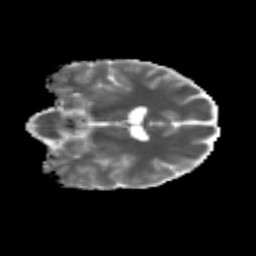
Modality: MD
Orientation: coronal
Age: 25
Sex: female
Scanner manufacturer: siemens
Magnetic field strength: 3 T
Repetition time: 3.5 s
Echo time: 0.125 s